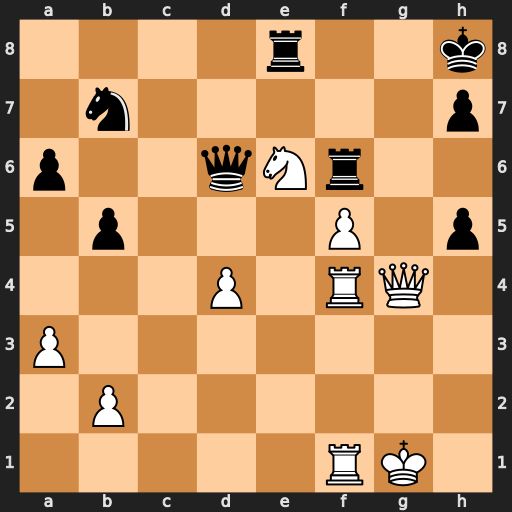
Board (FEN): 4r2k/1n5p/p2qNr2/1p3P1p/3P1RQ1/P7/1P6/5RK1
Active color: w
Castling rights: -
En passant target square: -
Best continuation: Qg7#